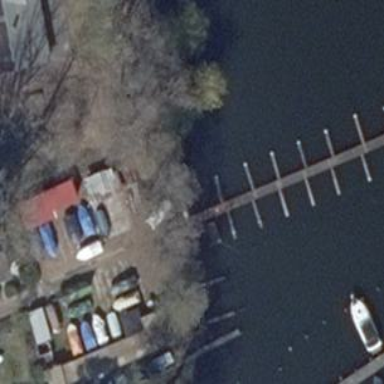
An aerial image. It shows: Man-made pier.